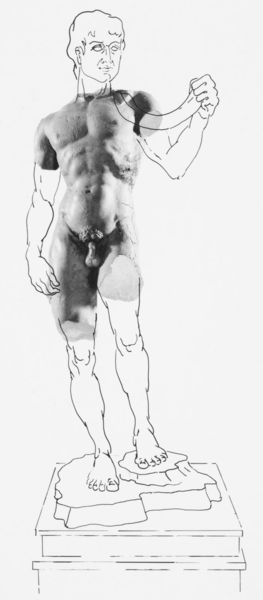
Titel: Modell für den David
Künstler: Michelangelo
Institution: Genua, Honegger Foundation
Schlagwörter: gott, kämpfer, körper, mann, nackt, brust, skizze, säule, zeichnung, sockel, statue, beine, schwanz, muskeln, büste, bauch, plinthe, collage, foto, fotografie, penis, antike, torso, lustig, photo, griechisch, krieger, olympia, apoll, david, athlet, schleuder, standbild, michelangelo, glied, phallus, jason, mix, dödel, tonso